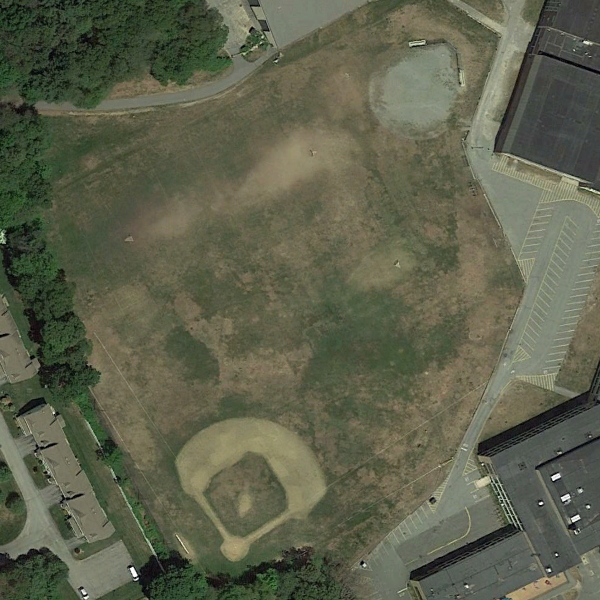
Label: BaseballField